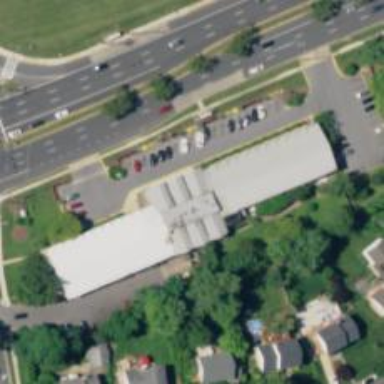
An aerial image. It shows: Healthcare clinic.